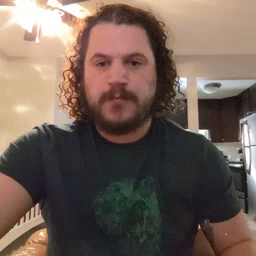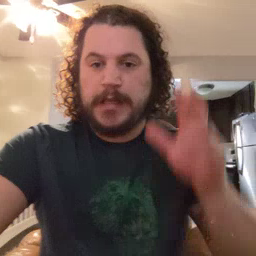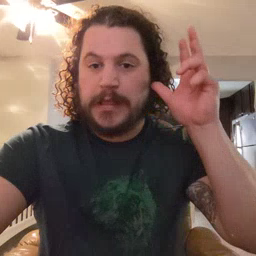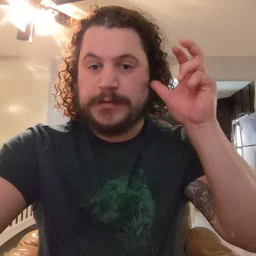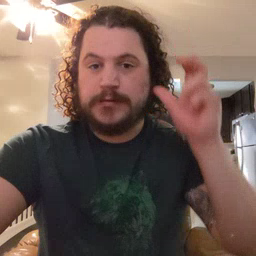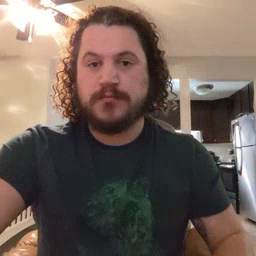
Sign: listen